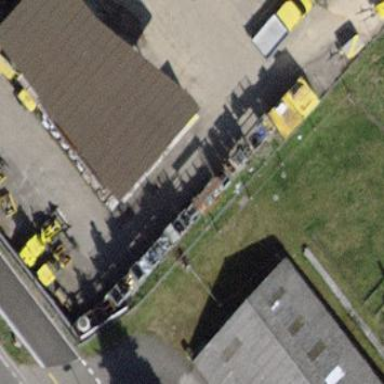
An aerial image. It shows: View of roof of building.